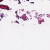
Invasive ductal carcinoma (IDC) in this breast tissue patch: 1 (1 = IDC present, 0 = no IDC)